Question: **So, this is my code for a log in page. The problem I have is that when I click the button to log in I get this outcome which does not help me in any way to see my mistake -

I do not understand why I get this as an outcome.
I have a working sign up page which is capable of sending the sign up data to the database where it is stored. When I try to log in with this data though, it does not recognise the data. I checked a few times the code, I am still new to php and can not find the problem.
I hope it is not a stupid question. Thank you in advance!
'''
<?php>
session_start();
$error='';//here we store potential errors
if(isset($_POST['submit'])) {
if(empty($_POST['username']) || empty($_POST['password'])) {
$error = "Username or password invalid";
}
else
{
//define the variables
$username = $_POST['username'];
$password = $_POST['password'];
//connection
$conn= mysqli_connect("host","***","***","***");
$query = "SELECT * FROM user WHERE username='$username' AND password='$password'";
$stmt = $conn->prepare($query);
$stmt->bind_param("ss",$username,$password);
$stmt->execute();
$stmt->bind_result($username,$password);
$stmt->store_result();
if($stmt->fetch())
{
$_SESSION['username'] = $username;
$_SESSION['success'] = "You are now logged in";
header("location: index.php");
}
else{
$error="Username or Password invalid";
}
mysqli_close($conn);
}
}
?>
?>
'''
'''
<?php
include_once 'header.php';
?>
<div class="header">
<h2>Login</h2>
</div>
<form method="post" action="Log.php">
<?php include('errors.php'); ?>
<input placeholder="Username" type="text" name="username" >
<input placeholder="Password" type="password" name="password" >
<input type="submit" name="submit" >
<p>
Not yet a member? <a href="register.php">Sign up</a>
</p>
</form>
<?php
include_once 'footer.php';
?>
'''
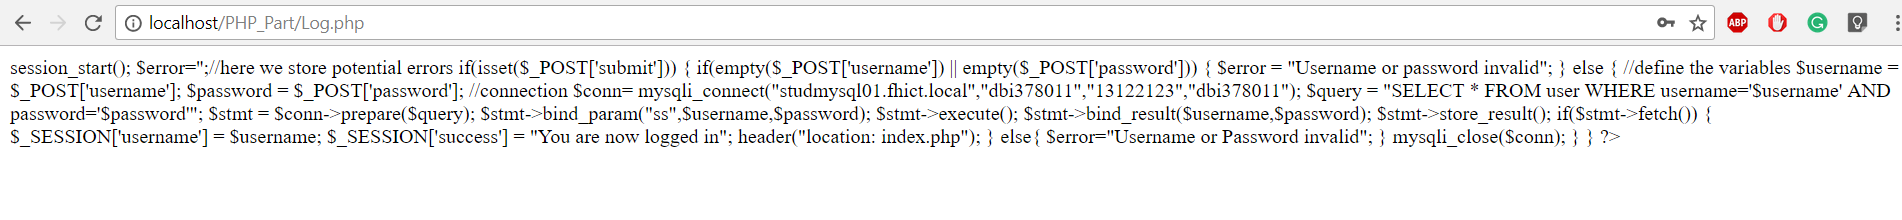
Answer: -- starting php tag is '<?php' not '<?php>'.
-- header location is with capital L.
-- you should start_session() to can access your session.
-- only bind_result for the number of columns returned from the query.
-- you should add more customization to your code to handle "invalid logins" and "logged in users" and "logout" .
here is your code after a bit of refactoring
'''
<?php
session_start();
if( isset( $_GET['success'] ) )
{
echo "You are now logged in";
}
else if( isset($_GET['logout'] ) )
{
session_destroy();
}
else if( isset( $_GET['invalid'] ) )
{
echo "Invalid username or password";
}
?>
<!DOCTYPE html>
<html>
<head>
<title>Login</title>
</head>
<body>
<div class="header">
<h2>Login</h2>
</div>
<form method="post" action="Log.php">
<input placeholder="Username" type="text" name="username" >
<input placeholder="Password" type="password" name="password" >
<input type="submit" name="submit" >
<p>
Not yet a member? <a href="register.php">Sign up</a>
</p>
</form>
</body>
</html>
'''
'''
<?php
session_start();
$error='';//here we store potential errors
if(isset($_POST['submit'])) {
if(empty($_POST['username']) || empty($_POST['password'])) {
$error = "Username or password invalid";
}
else
{
//define the variables
$username = $_POST['username'];
$password = $_POST['password'];
//connection
$conn= mysqli_connect("localhost","mysql_username","mysql_password","database_name");
/* check connection */
if ( mysqli_connect_errno() ) {
printf("Connect failed: %s
", mysqli_connect_error());
exit();
}
if( $stmt = $conn->prepare("SELECT username FROM user WHERE username = ? AND password = ? ") )
{
$stmt->bind_param("ss",$username,$password);
$stmt->execute();
$stmt->bind_result($username);
if($stmt->fetch())
{
$_SESSION['username'] = $username;
header("Location: index.php?success");
}
else{
header("Location: index.php?invalid");
}
mysqli_close($conn);
}
}
}
?>
'''